Question: I have two 'inbound-channel-adapter' in my SI application, both of them feeding same output channel, which is than subsequently processed through a series of other SI components.
First adapter runs every 10 minute while the second one is event based and can run anytime (in fact polls every 100 msec for new events).
I would like both of these adapters to run one at a time. So for example, if the first one is running and its output is being processed the second adapter should wait for the first adapter (hence its transaction) to complete. Is there any built in mechanism in SI that i can use to achieve this behavior?
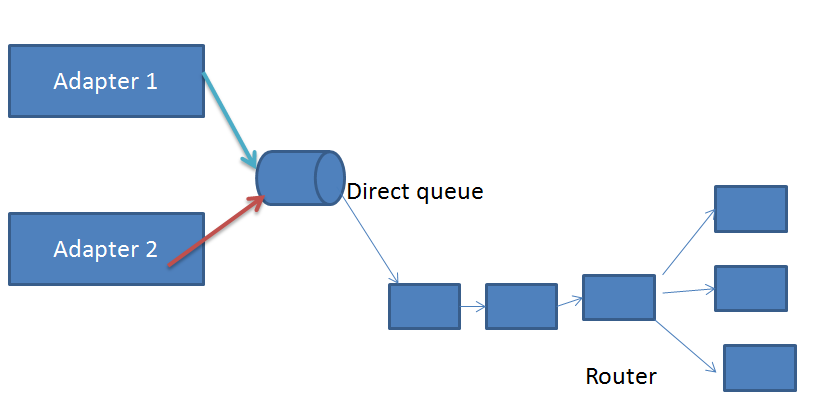
Answer: You should be able to use a task executor on the '<poller/>'s, with a single thread (e.g. a 'ThreadPoolTaskExecutor' with a pool size of 1), and a 'CallerBlocksPolicy' in its 'rejectedExecutionHandler' and a queue size of 1.
A queue size of 0 with the default ABORT policy should work too.